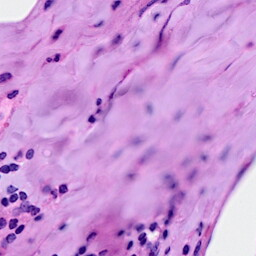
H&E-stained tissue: Breast